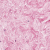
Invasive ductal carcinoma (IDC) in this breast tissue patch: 0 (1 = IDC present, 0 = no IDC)